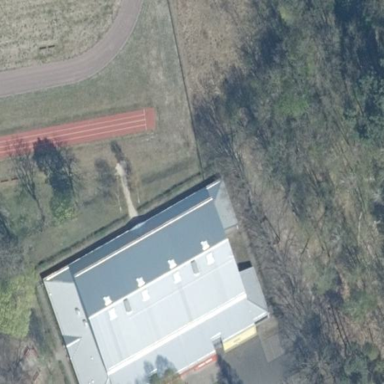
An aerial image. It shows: Sports center building.